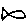
Label: fish